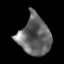
Tissue: lung
Cell type: Fibroblasts
Senescence score: 0.1864
Nuclear area (px): 1210
Mean DAPI intensity: 102.508